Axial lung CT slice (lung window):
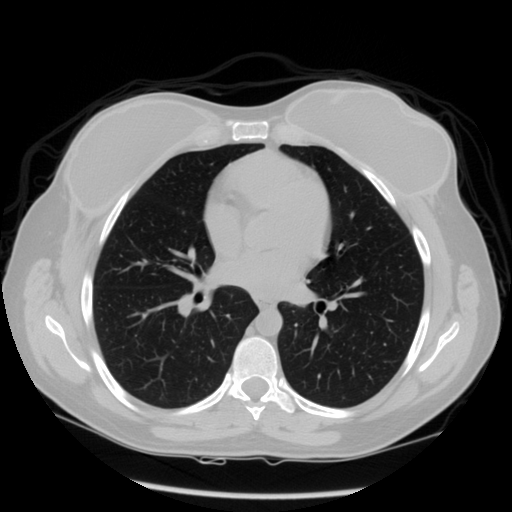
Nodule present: no